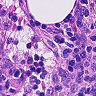
Metastatic tissue present: no